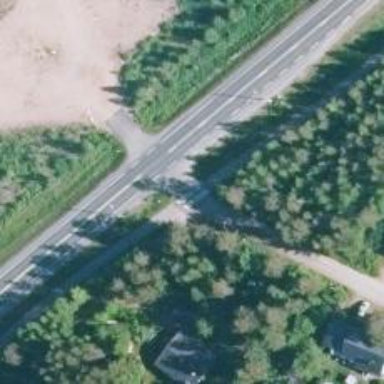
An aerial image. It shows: Uncontrolled road crossing.